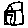
Label: house